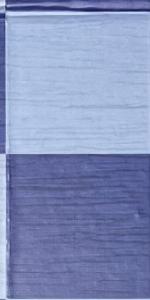
Label: Empty